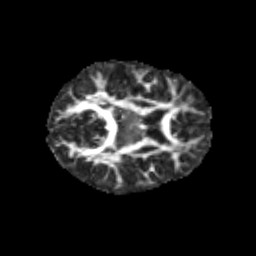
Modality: FA
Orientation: axial
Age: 9
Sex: female
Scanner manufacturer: siemens
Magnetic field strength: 3 T
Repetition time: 3.8 s
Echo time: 0.07 s